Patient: sex F, age 58
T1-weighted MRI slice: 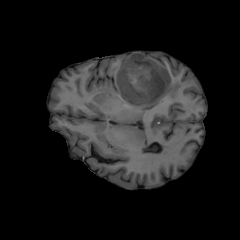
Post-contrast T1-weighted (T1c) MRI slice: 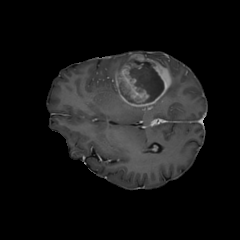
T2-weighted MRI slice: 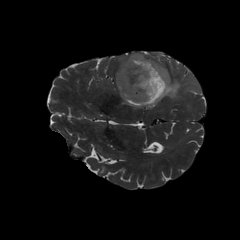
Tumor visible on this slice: yes
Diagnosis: Glioblastoma, IDH-wildtype
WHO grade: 4